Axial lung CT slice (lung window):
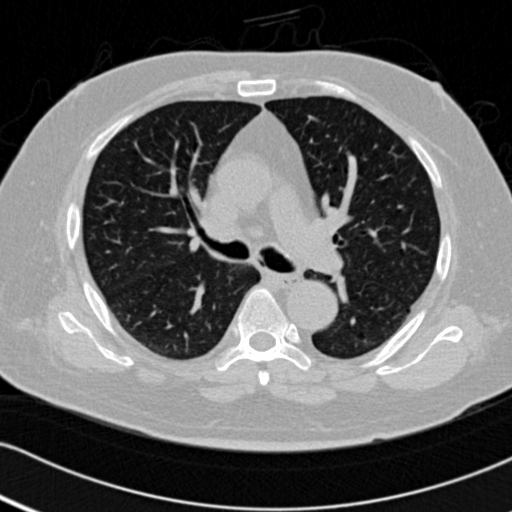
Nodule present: no